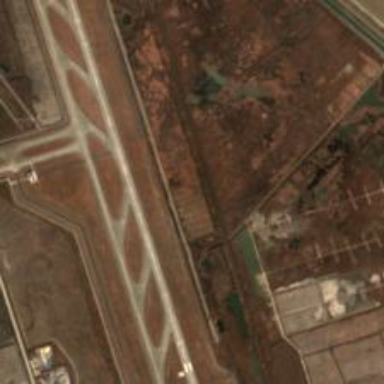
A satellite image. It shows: Area designated as runway within airport.